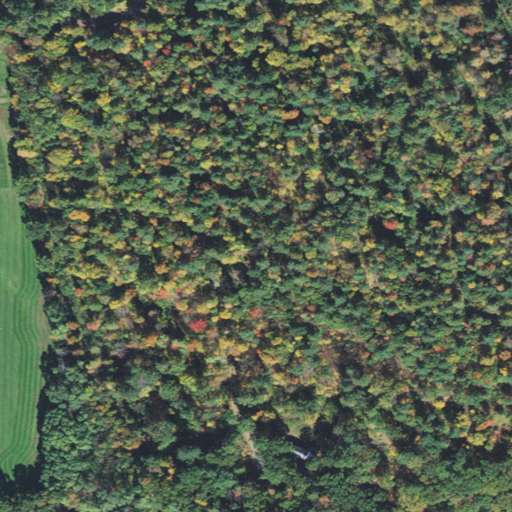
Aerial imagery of mountain in Massachusetts named Pulpit Hill containing mixed forest, deciduous forest, open development, pasture, grassland, and low intensity development